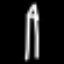
Label: pencil